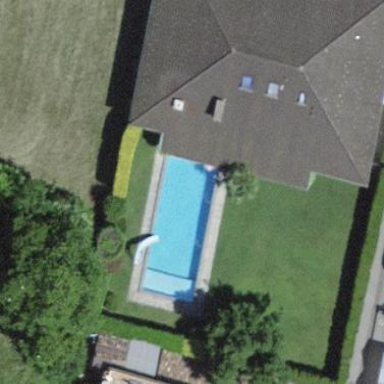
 perfect for swimming and other water activities."